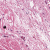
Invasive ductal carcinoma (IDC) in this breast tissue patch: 0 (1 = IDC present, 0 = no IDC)